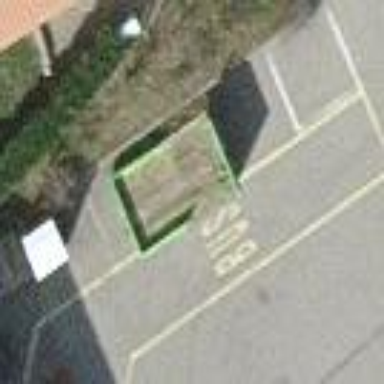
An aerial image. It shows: Parking area.